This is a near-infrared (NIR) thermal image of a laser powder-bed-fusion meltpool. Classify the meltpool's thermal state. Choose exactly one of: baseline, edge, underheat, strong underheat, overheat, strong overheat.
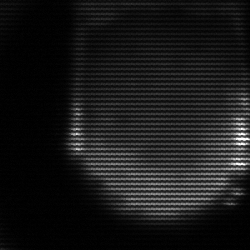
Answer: edge